Question: I want to add the diamond marker below to indicate the percentage.
I'm unable to add it. As the color of the progress bar should also change, for example if it's 70% then it should be green and the remaining 30% should be red.

'''
<style type="text/css">
.progress-wrapper {
background: white;
width: 100%;
height: 18px;
text-align: center;
position: relative;
overflow: hidden;
}
.progress {
height: 100%;
width: 60%;
position: absolute;
left: 0px;
top: 0px;
background: #63ed63;
}
.progress-label {
position: absolute;
z-index: 1;
}
</style>
<div class="progress-wrapper"><div class="progress" style="width:80%"></div><label class="progress-label">80 per cent<label></div>
'''
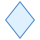
Answer: Here is a very basic version using setInterval:
'''
var bar = document.getElementById("bar");
var diamond = document.getElementById("diamond-wrapper");
function init() {
var loop = setInterval(frame, 15);
var percentage = 0;
function frame() {
if (percentage >= 100) {
clearInterval(loop);
} else {
percentage++;
updateProgressDOM(percentage);
}
}
}
function onProgressInputChange(event) {
var percentage = event.currentTarget.value;
percentage = percentage < 0 ? 0 : percentage > 100 ? 100 : percentage;
updateProgressDOM(percentage);
}
function updateProgressDOM(percentage) {
bar.style.width = percentage + '%';
document.querySelector('.bar-text').innerHTML = percentage * 1 + '%';
}
'''
'''
.progress {
width: 100%;
position: relative;
background-color: red;
}
.bar {
position: relative;
width: 0%;
height: 20px;
background-color: green;
text-align: center;
line-height: 20px;
color: black;
}
.bar-text {
position: absolute;
top: 0;
width: 100%;
height: 20px;
text-align: center;
line-height: 20px;
color: black;
}
#diamond-wrapper {
position: absolute;
top: 0;
right: -10px;
}
.diamond {
width: 0;
height: 0;
border: 10px solid transparent;
border-bottom-color: lightblue;
position: relative;
top: -10px;
}
.diamond:after {
content: '';
position: absolute;
left: -10px;
top: 10px;
width: 0;
height: 0;
border: 10px solid transparent;
border-top-color: lightblue;
}
input {
width: 200px;
}
'''
'''
<div class="progress" id="progress">
<div class="bar" id="bar">
<div id="diamond-wrapper">
<div class="diamond"></div>
</div>
</div>
<div class="bar-text"></div>
</div>
<br>
<button onclick="init()">Init progress</button>
<br>
<br>
<input min="0" max="100" placeholder="progress value" type="number" onChange="onProgressInputChange(event)">
'''